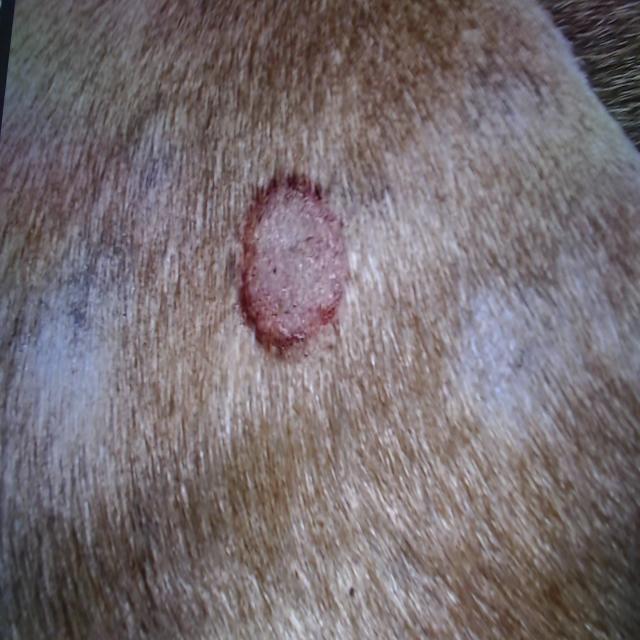
Canine ringworm (Dermatophytosis) — fungal infection caused by Microsporum or Trichophyton. Presents with circular alopecia, scaling, crusting, and broken hairs.